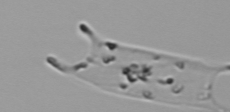
Label: Eucampia